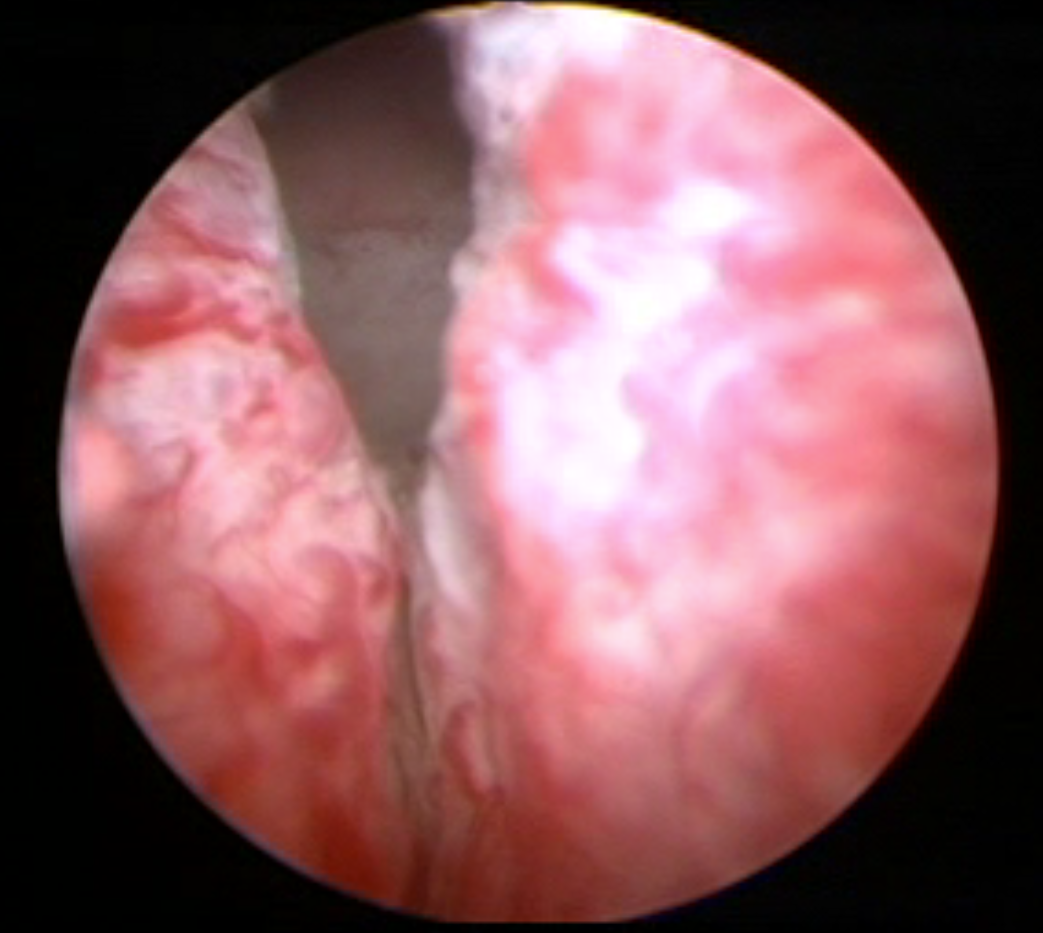
Modality: WLC
Class: Anatomical landmarks
Subclass: ProstaticUrethra
Lesion: L0
Bladder cancer association: No